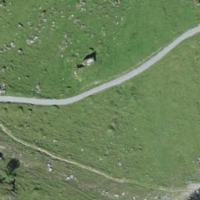
EUNIS habitat code: 23
Species observed at this site:
Tussilago farfara